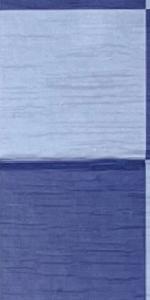
Label: Empty